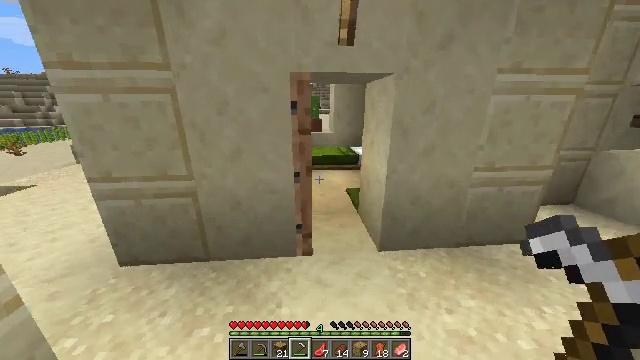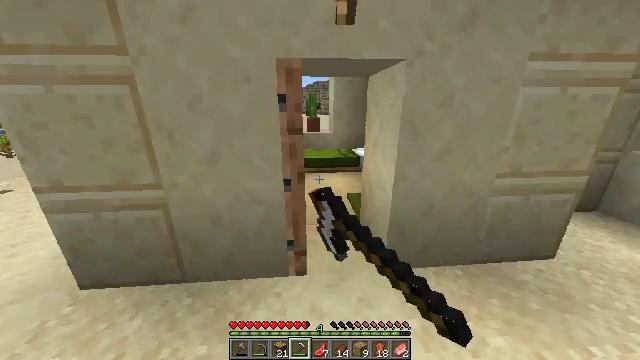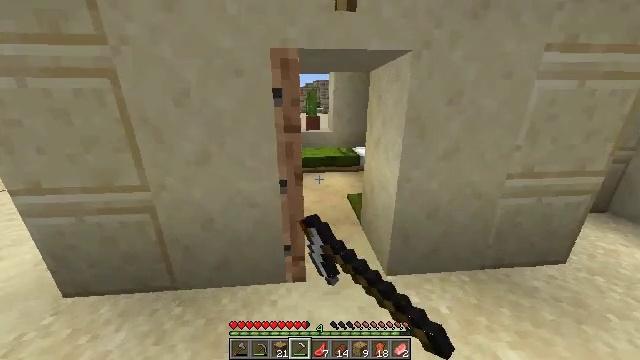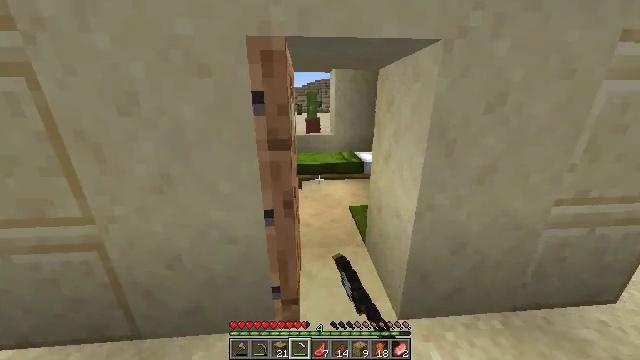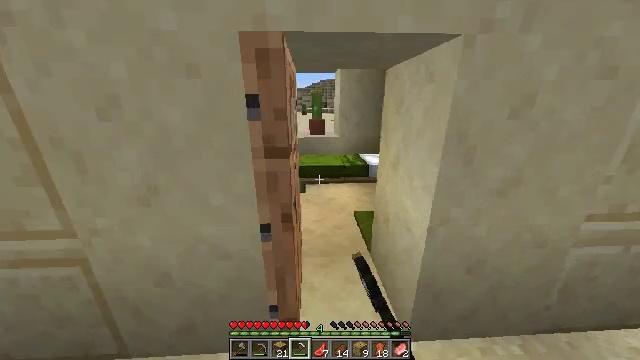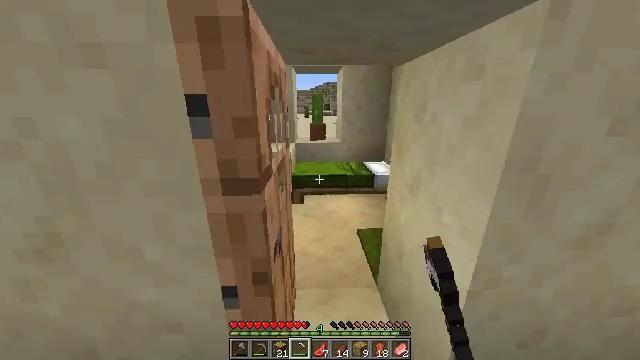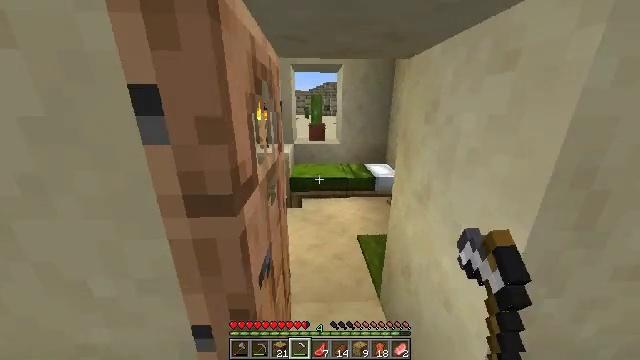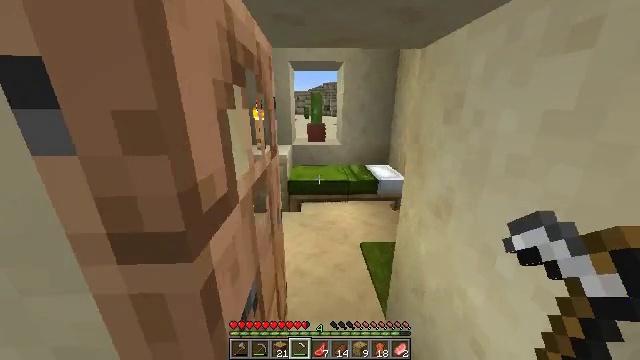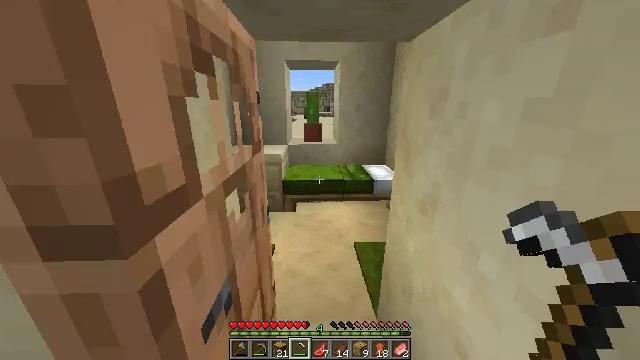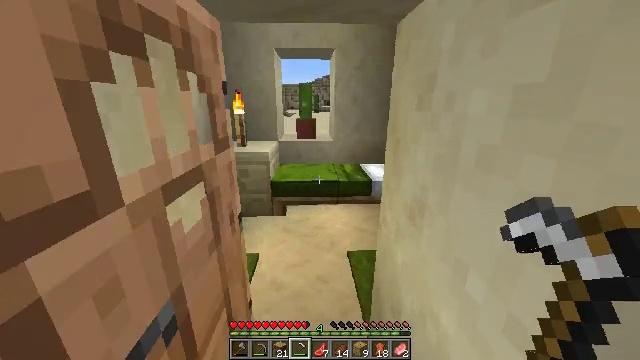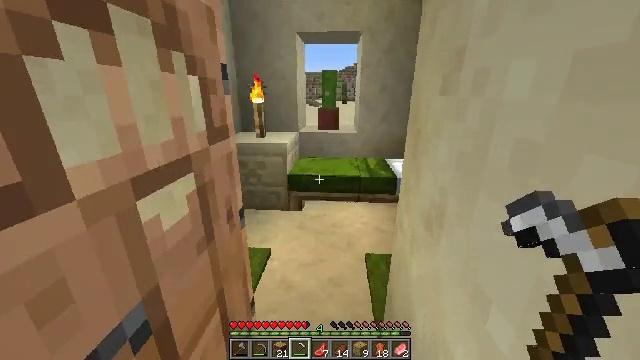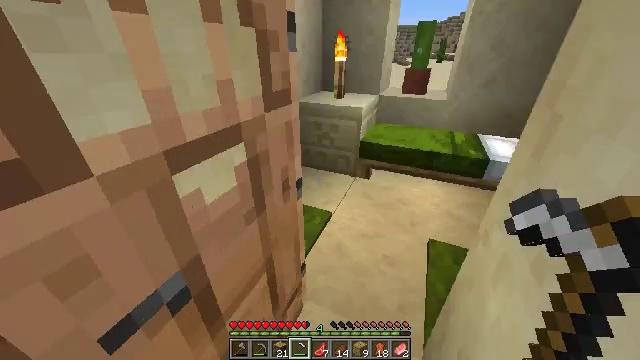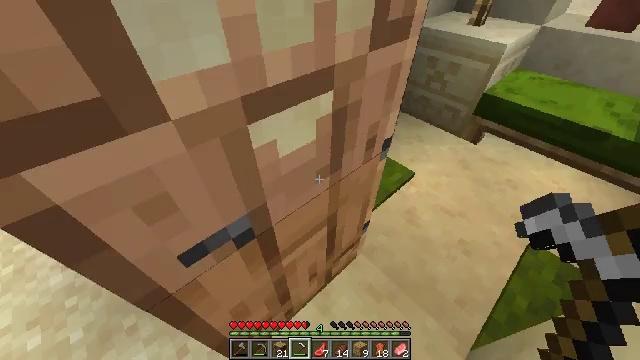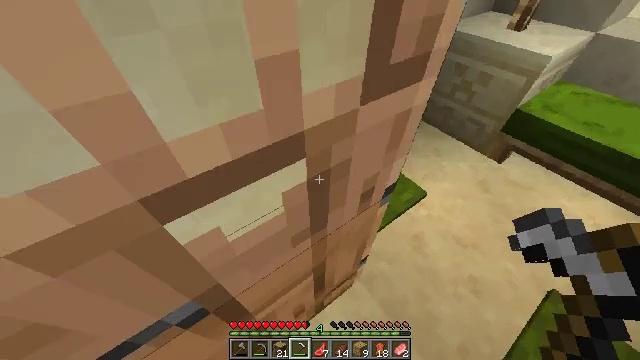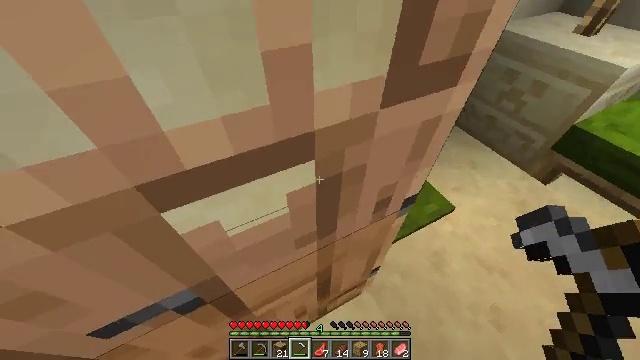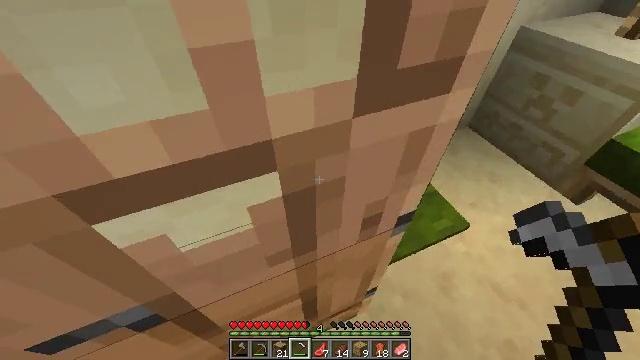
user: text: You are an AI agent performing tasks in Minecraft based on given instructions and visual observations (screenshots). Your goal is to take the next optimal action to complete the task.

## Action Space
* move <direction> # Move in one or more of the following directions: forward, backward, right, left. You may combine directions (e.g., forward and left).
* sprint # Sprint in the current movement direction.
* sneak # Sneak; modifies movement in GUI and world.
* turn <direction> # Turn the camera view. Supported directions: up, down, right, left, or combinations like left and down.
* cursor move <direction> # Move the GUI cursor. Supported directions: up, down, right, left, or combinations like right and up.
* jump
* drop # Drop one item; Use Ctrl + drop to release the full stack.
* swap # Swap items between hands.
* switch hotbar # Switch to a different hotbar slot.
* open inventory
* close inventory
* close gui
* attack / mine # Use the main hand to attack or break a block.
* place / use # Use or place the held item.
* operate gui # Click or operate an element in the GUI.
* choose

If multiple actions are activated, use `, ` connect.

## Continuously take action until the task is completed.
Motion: motion action
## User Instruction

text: Break the green carpet for reuse.
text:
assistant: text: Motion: move forward, sprint, use / place
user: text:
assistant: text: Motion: move forward, sprint, use / place
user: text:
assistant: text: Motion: move forward, sprint, use / place
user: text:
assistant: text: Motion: move forward, sprint, turn left
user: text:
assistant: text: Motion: move forward, sprint
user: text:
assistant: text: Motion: move forward, sprint
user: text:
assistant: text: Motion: move forward, sprint
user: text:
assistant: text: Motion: move forward and move right, sprint
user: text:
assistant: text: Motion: move forward and move right, sprint
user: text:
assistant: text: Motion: move forward and move right, sprint, turn left and down
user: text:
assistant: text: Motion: move forward, sprint, turn left and down
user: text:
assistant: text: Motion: move forward, sprint, turn left and down
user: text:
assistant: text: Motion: move forward, turn left and down
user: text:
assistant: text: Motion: turn left
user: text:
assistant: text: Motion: turn left
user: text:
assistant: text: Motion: no_op
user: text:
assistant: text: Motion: no_op
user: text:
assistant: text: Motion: turn right
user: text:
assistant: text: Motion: turn right
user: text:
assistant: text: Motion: turn right and up
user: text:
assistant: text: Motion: turn right and up
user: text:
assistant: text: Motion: turn right
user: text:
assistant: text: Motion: turn right
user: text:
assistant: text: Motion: no_op
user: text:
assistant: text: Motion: move forward, turn left
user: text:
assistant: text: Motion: move forward, turn left and down
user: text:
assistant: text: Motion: move forward, turn left and down
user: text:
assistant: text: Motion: turn left and down
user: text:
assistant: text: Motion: turn left and down
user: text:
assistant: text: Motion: turn left and up